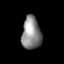
Tissue: lung
Cell type: Endothelial cells
Senescence score: 0.2376
Nuclear area (px): 619
Mean DAPI intensity: 137.173